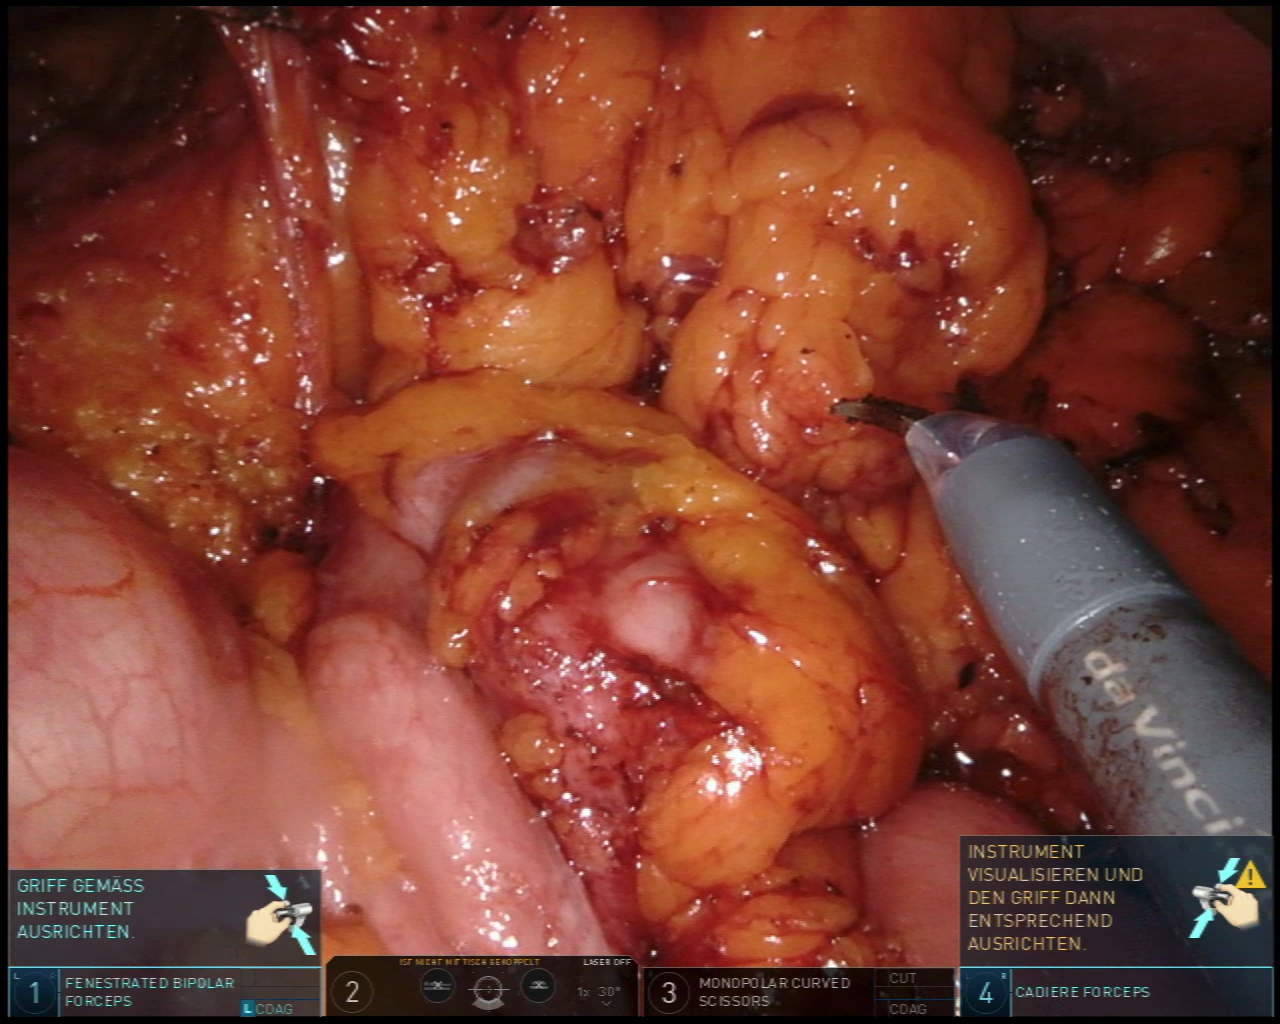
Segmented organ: colon
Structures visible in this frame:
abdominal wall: no
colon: yes
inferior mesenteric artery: no
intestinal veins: no
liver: no
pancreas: no
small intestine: yes
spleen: no
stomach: no
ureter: no
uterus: no
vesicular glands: no